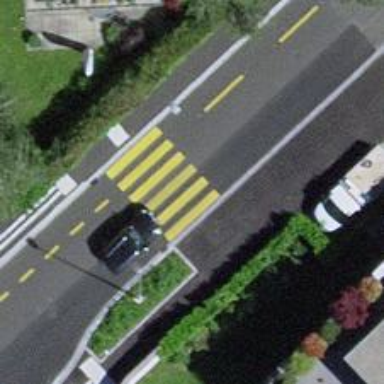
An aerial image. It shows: Uncontrolled zebra crossing on the road.